Frequency: 85000
Velocity: 0,2635
Power: 6,5
Pulse duration: 0,0000001
Pass count: 1
Magnification: 10
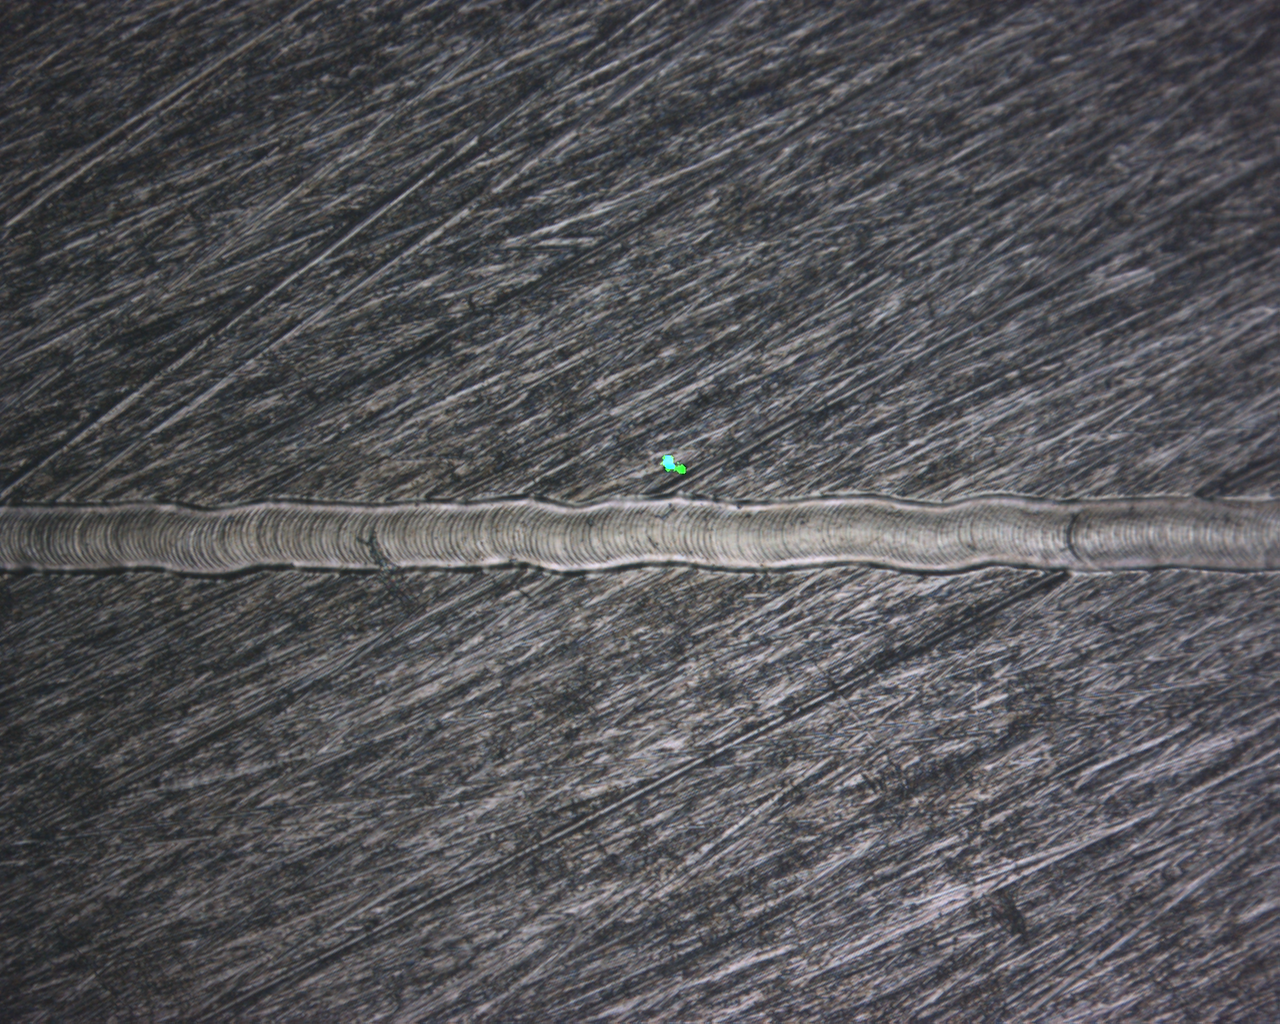
Measured width: 95.2602
Other width: 5.263